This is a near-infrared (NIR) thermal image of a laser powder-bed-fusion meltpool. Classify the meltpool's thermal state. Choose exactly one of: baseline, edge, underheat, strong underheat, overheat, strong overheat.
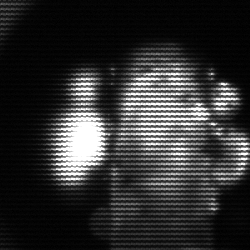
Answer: strong underheat